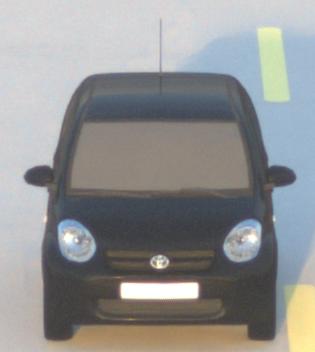
Make: Toyota
Model: Passo
Detailed model: Toyota Passo X Yururi
Model produced from: 2010
Model produced until: 2016
Doors: 5
Color: black
Road condition: dry road
Daytime: sunrise or sunset
Contrast: medium contrast